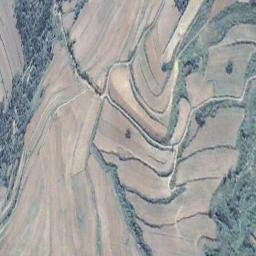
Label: terrace